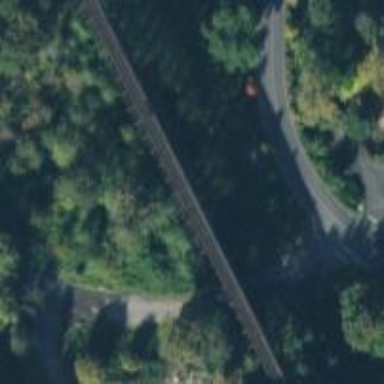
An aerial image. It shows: Disused railway bridge with trestle design.